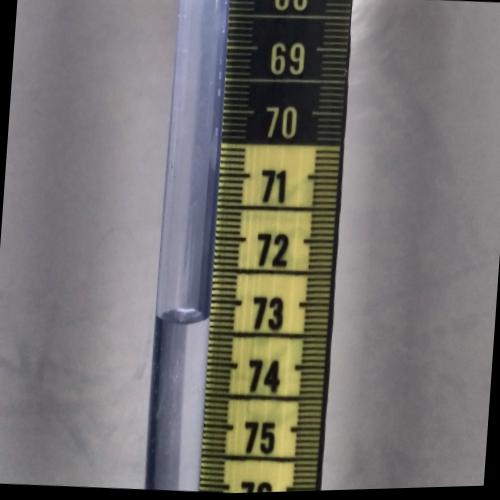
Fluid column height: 73.3 cm